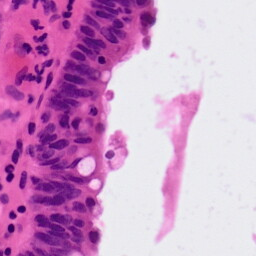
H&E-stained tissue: Colon